Question: How to expand 'TreeViewer' programmatically?
If I use underlying 'Tree.setExpanded(true)',
'''
action1 = new Action() {
public void run() {
viewer.getTree().getItems()[0].setExpanded(true);
}
};
'''
element does not appear:

If I use mouse clicks, branch expands ok.
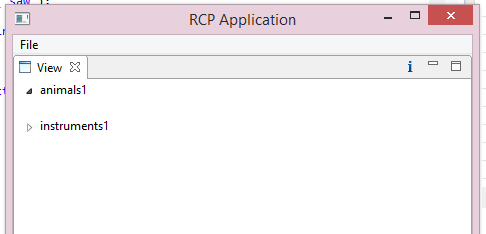
Answer: Have a look at <URL>:
> Expands all ancestors of the given element or tree path so that the given element becomes visible in this viewer's tree control, and then expands the subtree rooted at the given element to the given level.